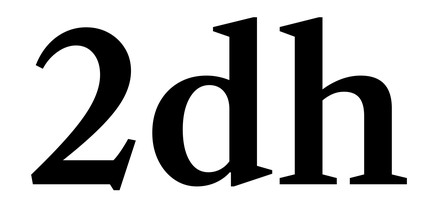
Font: LibreCaslonText_SemiBold